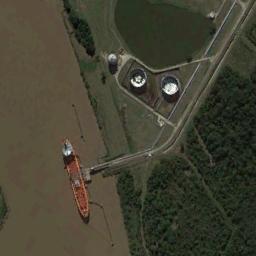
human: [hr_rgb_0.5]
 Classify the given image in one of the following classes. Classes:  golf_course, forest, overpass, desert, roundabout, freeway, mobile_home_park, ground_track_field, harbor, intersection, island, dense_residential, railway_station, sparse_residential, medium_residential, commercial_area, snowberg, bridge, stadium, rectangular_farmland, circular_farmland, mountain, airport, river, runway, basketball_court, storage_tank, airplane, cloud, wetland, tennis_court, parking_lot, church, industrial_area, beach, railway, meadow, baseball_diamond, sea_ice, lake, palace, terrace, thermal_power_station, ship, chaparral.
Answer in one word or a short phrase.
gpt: ship